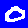
Digit: 0